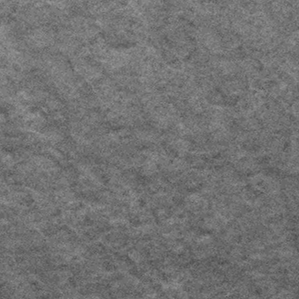
Label: frost